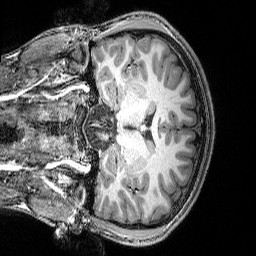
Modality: T1w
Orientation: coronal
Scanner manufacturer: siemens
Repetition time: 2.25 s
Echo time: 0.00418 s